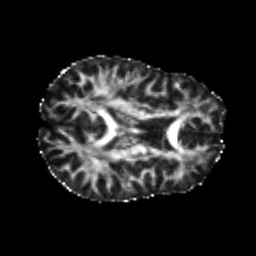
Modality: FA
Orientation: axial
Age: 23
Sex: male
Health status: healthy
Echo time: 0.074 s